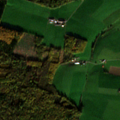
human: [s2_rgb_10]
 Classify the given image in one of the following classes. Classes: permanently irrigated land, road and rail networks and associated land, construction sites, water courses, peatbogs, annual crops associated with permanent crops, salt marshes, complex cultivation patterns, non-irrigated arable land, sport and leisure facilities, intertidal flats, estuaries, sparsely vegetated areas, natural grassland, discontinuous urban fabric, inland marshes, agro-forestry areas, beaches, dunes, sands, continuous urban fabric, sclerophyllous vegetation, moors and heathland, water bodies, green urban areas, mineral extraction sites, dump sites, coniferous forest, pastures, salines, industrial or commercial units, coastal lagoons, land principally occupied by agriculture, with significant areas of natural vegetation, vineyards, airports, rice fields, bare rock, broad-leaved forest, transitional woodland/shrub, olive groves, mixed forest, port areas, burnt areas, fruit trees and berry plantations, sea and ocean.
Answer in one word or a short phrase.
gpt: pastures, complex cultivation patterns, broad-leaved forest, coniferous forest, mixed forest